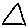
Label: triangle